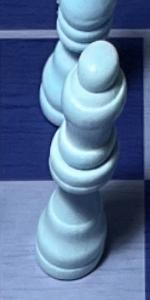
Label: Queen_White